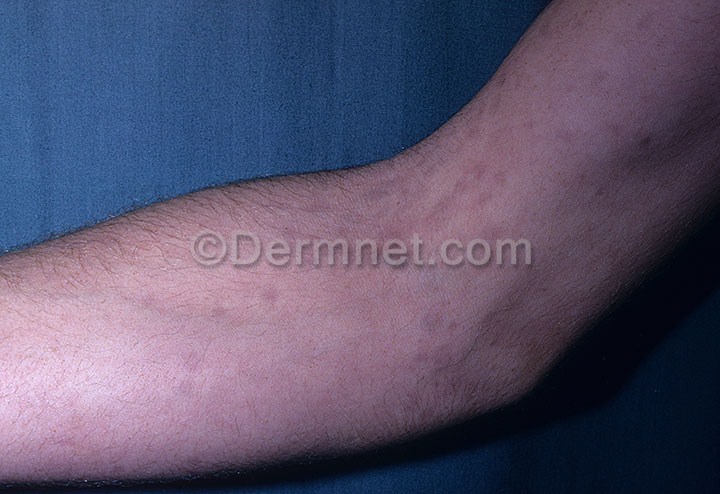
Disease: Scabies Lyme Disease and other Infestations and Bites